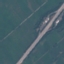
Label: Highway